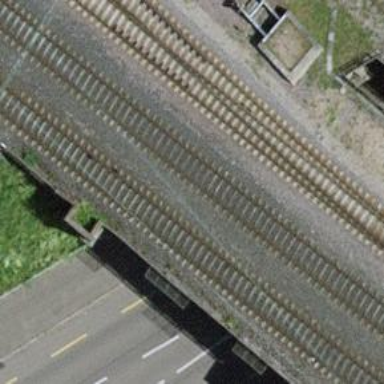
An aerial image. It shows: Railway bridge.